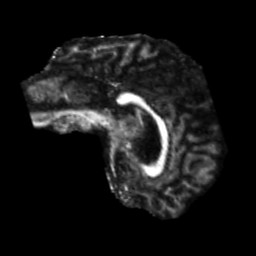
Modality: FA
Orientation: sagittal
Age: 56
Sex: male
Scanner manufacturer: siemens
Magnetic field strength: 3 T
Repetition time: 5.25 s
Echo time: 0.08 s